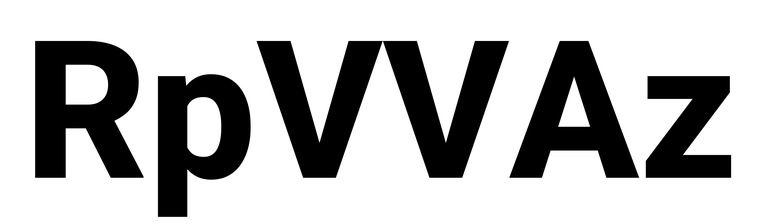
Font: Roboto_ExtraBold